Question: so I am probably missing something obvious but...
I use the following code:
'''
import matplotlib.pyplot as plt
import numpy as np
def f(t):
A = 2409.505
rho = 0.3260
C = 0.00
if C == 0.0:
return (A*np.exp(-t/rho))
else:
return (A*np.exp(-t/rho)) - (C/r**6)
t1 = np.arange(0, 15, 0.01)
plt.ylim(-0.005, 100)
plt.plot(f(t1), 'b')
plt.tick_params(top = 'off', right = 'off')
plt.grid(linestyle = '--', linewidth = 0.05)
plt.show()
'''
to produce the following plot:

However, I want the labels for the xticks to read 1 - 16. Can anyone help?
Cheers!
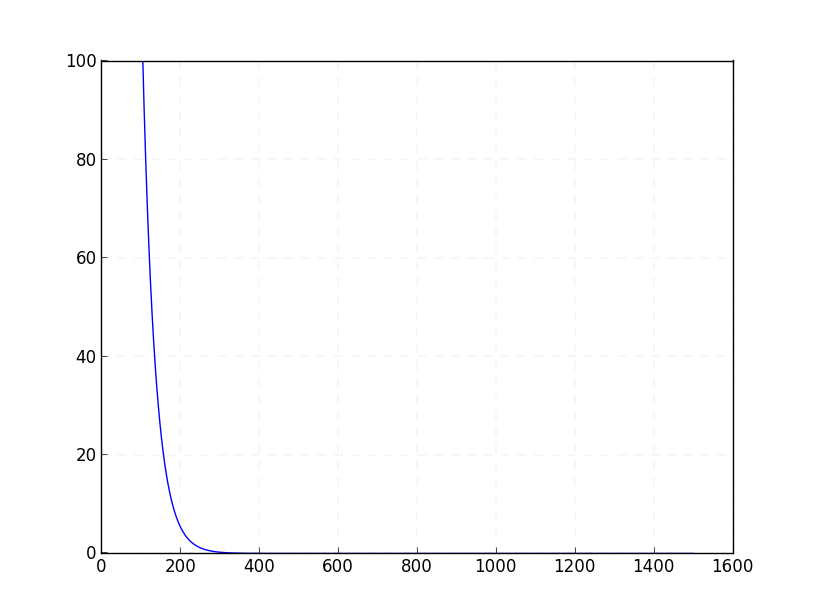
Answer: '''
plt.plot(t1, f(t1), 'b')
'''
If you only pass a 1D array\list to plot. it assumes the x axis to be '1, 2, 3, ..' to to the length of your array\list